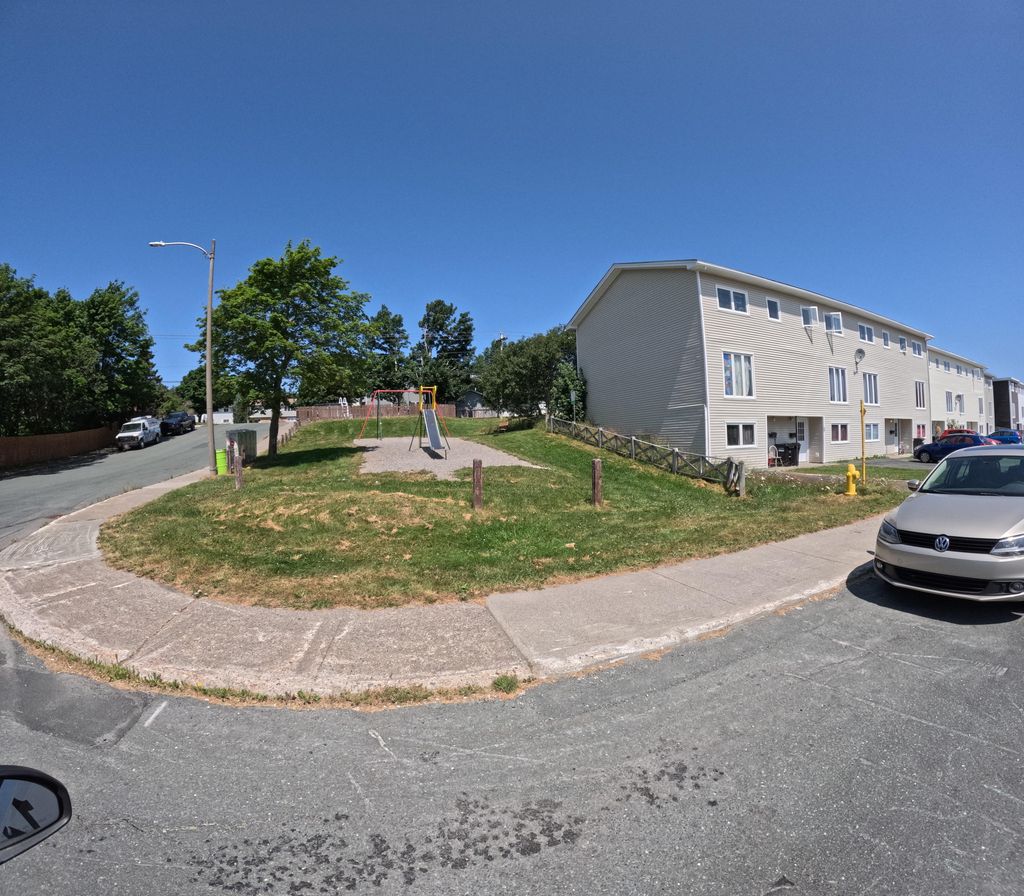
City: st_johns